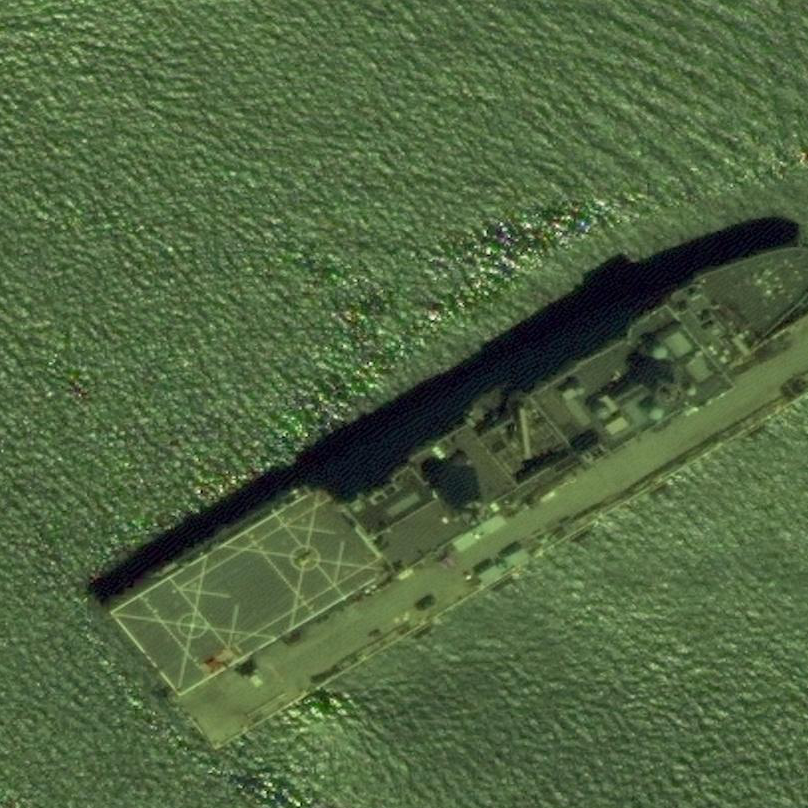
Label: combat